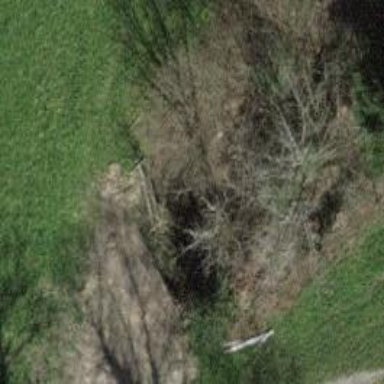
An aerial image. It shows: Culvert tunnel.